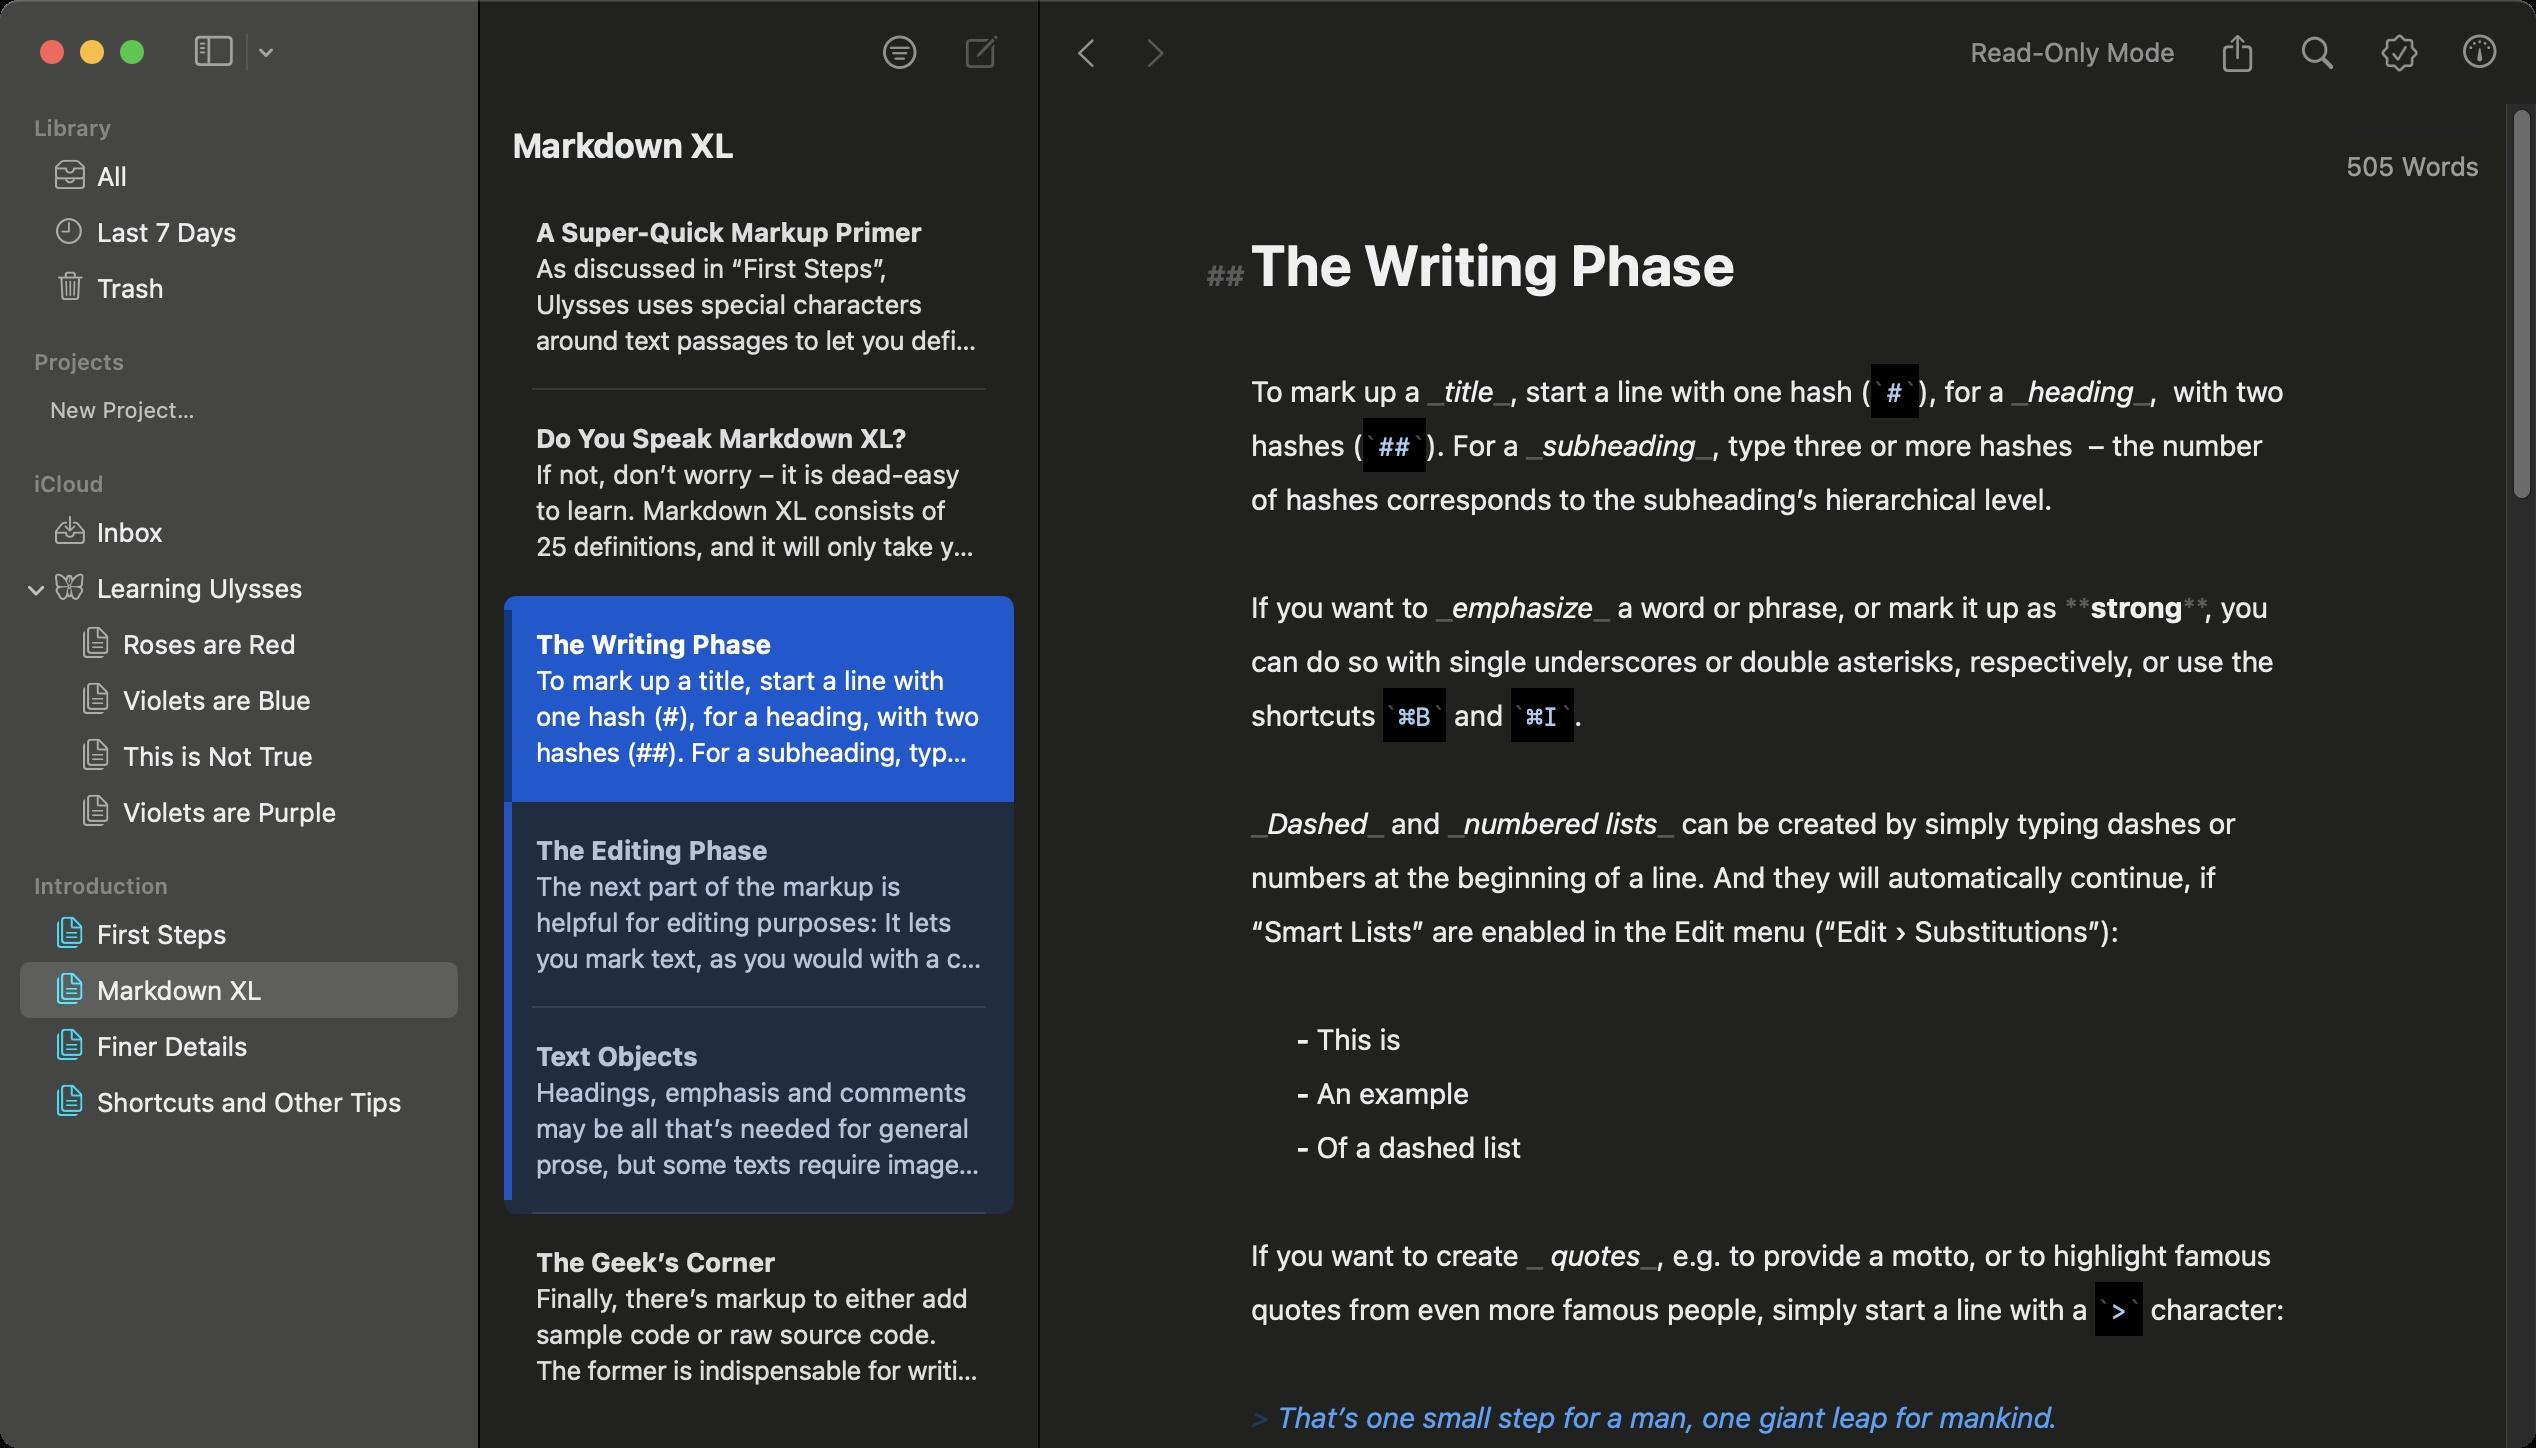
Accessibility tree:
{"name": "Markdown_XL_▸_The_Writing_Phase", "role": "AXWindow", "description": null, "role_description": "standard window", "value": null, "position": "230.00;215.00", "size": "1268;724", "children": [{"name": null, "role": "AXGroup", "description": null, "role_description": "group", "value": null, "position": "0.00;0.00", "size": "1268;724", "children": [{"name": null, "role": "AXGroup", "description": null, "role_description": "group", "value": null, "position": "520.00;0.00", "size": "748;724", "children": [{"name": null, "role": "AXGroup", "description": null, "role_description": "group", "value": null, "position": "520.00;0.00", "size": "748;724", "children": [{"name": null, "role": "AXGroup", "description": null, "role_description": "group", "value": null, "position": "520.00;0.00", "size": "748;724", "children": [{"name": null, "role": "AXScrollArea", "description": null, "role_description": "scroll area", "value": null, "position": "520.00;52.00", "size": "748;672", "children": [{"name": null, "role": "AXGroup", "description": null, "role_description": "group", "value": null, "position": "520.00;52.00", "size": "733;2414", "children": [{"name": null, "role": "AXTextArea", "description": "Editor", "role_description": "text entry area", "value": "## Text Objects\n\nHeadings, emphasis and comments may be all that’s needed for general prose, but some texts require images or footnotes, and online publications may require the insertion of links.\n\nEnter what we call text objects – “these colored bubbles” you have already come across in this introduction. They are a bit different from standard text markup, as you can double-click a text object and add additional content (a photo, a URL). Their creation, however, is just as simple:\n\nTo add a link, type square brackets around a word or phrase (or use the `⌘K` shortcut). This will open a popover which lets you add a link to a webpage or a heading. If you type curly brackets around a phrase instead, you will create an annotation, which is basically a note added to that phrase. ++ Double click the annotation’s annotation, please. ++\n\nYou can also add images or footnotes, again by typing only a few characters. Enter `(img)` and you’ll be asked to provide either an image file or a URL. Of course, you can also just drag an image into your text, but where’s the fun in that?\n\n### Image Preview\n\nUlysses will, per default, display small image previews in the editor. You can tweak the size of this preview in Ulysses’ “General” preferences, or turn it off completely: Images will then be indicated by a little bubble dubbed `IMG`.\n\n", "position": "555.50;1510.00", "size": "662;885", "children": [{"name": null, "role": "AXUnknown", "description": "Begin Link", "role_description": "unknown", "value": null, "position": "645.24;1863.00", "size": "8;27", "children": []}, {"name": null, "role": "AXUnknown", "description": "End Link", "role_description": "unknown", "value": null, "position": "716.11;1863.00", "size": "8;27", "children": []}, {"name": null, "role": "AXUnknown", "description": "Begin Annotation", "role_description": "unknown", "value": null, "position": "625.68;1944.00", "size": "8;27", "children": []}, {"name": null, "role": "AXUnknown", "description": "End Annotation", "role_description": "unknown", "value": null, "position": "703.50;1944.00", "size": "8;27", "children": []}, {"name": null, "role": "AXUnknown", "description": "Footnote: Type (fn), put text into the popover, hit ⌘↩︎, continue.", "role_description": "unknown", "value": null, "position": "625.68;2052.00", "size": "42;27", "children": []}]}, {"name": null, "role": "AXTextArea", "description": "Editor", "role_description": "text entry area", "value": "## The Writing Phase\n\nTo mark up a _title_, start a line with one hash (`#`), for a _heading_,  with two hashes (`##`). For a _subheading_, type three or more hashes  – the number of hashes corresponds to the subheading’s hierarchical level. \n\nIf you want to _emphasize_ a word or phrase, or mark it up as **strong**, you can do so with single underscores or double asterisks, respectively, or use the shortcuts `⌘B` and `⌘I`.\n\n_Dashed_ and _numbered lists_ can be created by simply typing dashes or numbers at the beginning of a line. And they will automatically continue, if “Smart Lists” are enabled in the Edit menu (“Edit › Substitutions”):\n\n- This is\n- An example\n- Of a dashed list\n\nIf you want to create _ quotes_, e.g. to provide a motto, or to highlight famous quotes from even more famous people, simply start a line with a `>` character:\n\n> That’s one small step for a man, one giant leap for mankind.\n> (Neil Armstrong)\n\nAnd with a _divider_ you can, well, divide. Text sections, for example.\n----\n\n", "position": "555.50;72.00", "size": "662;854", "children": []}, {"name": null, "role": "AXTextArea", "description": "Editor", "role_description": "text entry area", "value": "## The Editing Phase\n\nThe next part of the markup is helpful for editing purposes: It lets you ::mark text::, as you would with a classic highlighter, or indicate text for deletion|| because it’s somewhat redundant||. ++You can also add comments inline, or let comments span entire paragraphs.++\n\n%% Span.\n%% Entire.\n%% Paragraphs\n\nWhile these definitions serve important purposes on screen, their true power will only become apparent during export. As an example, when creating a PDF with the “Swiss Knife” style applied, comments and deletions will be absent from the output file, since this is a style meant to deliver a finalized PDF. But when using the “Rough Cut” style, comments will be included, since that style is meant to be used for printed drafts.\n", "position": "555.50;926.00", "size": "662;584", "children": []}]}, {"name": null, "role": "AXScrollBar", "description": null, "role_description": "scroll bar", "value": 0.0, "position": "1253.00;52.00", "size": "15;672", "children": [{"name": null, "role": "AXValueIndicator", "description": null, "role_description": "value indicator", "value": 0.0, "position": "1253.00;54.00", "size": "15;196", "children": []}, {"name": null, "role": "AXButton", "description": null, "role_description": "increment arrow button", "value": null, "position": "1253.00;52.00", "size": "0;0", "children": []}, {"name": null, "role": "AXButton", "description": null, "role_description": "decrement arrow button", "value": null, "position": "1253.00;52.00", "size": "0;0", "children": []}, {"name": null, "role": "AXButton", "description": null, "role_description": "increment page button", "value": null, "position": "1253.00;250.50", "size": "15;474", "children": []}, {"name": null, "role": "AXButton", "description": null, "role_description": "decrement page button", "value": null, "position": "1253.00;52.00", "size": "15;2", "children": []}]}]}, {"name": null, "role": "AXGroup", "description": null, "role_description": "group", "value": null, "position": "1161.00;69.00", "size": "91;28", "children": [{"name": "", "role": "AXButton", "description": null, "role_description": "button", "value": "505 Words", "position": "1161.00;69.00", "size": "91;28", "children": []}]}]}]}]}, {"name": null, "role": "AXGroup", "description": null, "role_description": "group", "value": null, "position": "240.00;0.00", "size": "279;724", "children": [{"name": null, "role": "AXScrollArea", "description": null, "role_description": "scroll area", "value": null, "position": "240.00;92.00", "size": "279;632", "children": [{"name": null, "role": "AXOutline", "description": "Sheet List", "role_description": "outline", "value": null, "position": "240.00;92.00", "size": "279;632", "children": [{"name": null, "role": "AXRow", "description": null, "role_description": "outline row", "value": null, "position": "240.00;92.00", "size": "279;0", "children": [{"name": null, "role": "AXCell", "description": null, "role_description": "cell", "value": null, "position": "240.00;92.00", "size": "279;0", "children": []}]}, {"name": null, "role": "AXRow", "description": null, "role_description": "outline row", "value": null, "position": "240.00;92.00", "size": "279;103", "children": [{"name": null, "role": "AXCell", "description": "A Super-Quick Markup Primer \nAs discussed in “First Steps”, Ulysses uses special characters around text passages to let you define the meaning of these passages. This is called “markup”, and each", "role_description": "cell", "value": null, "position": "240.00;92.00", "size": "279;103", "children": []}]}, {"name": null, "role": "AXRow", "description": null, "role_description": "outline row", "value": null, "position": "240.00;195.00", "size": "279;103", "children": [{"name": null, "role": "AXCell", "description": "Do You Speak Markdown XL? \nIf not, don’t worry – it is dead-easy to learn. Markdown XL consists of 25 definitions, and it will only take you little time to get the hang of it. Soon you will be able", "role_description": "cell", "value": null, "position": "240.00;195.00", "size": "279;103", "children": []}]}, {"name": null, "role": "AXRow", "description": null, "role_description": "outline row", "value": null, "position": "240.00;298.00", "size": "279;103", "children": [{"name": null, "role": "AXCell", "description": "The Writing Phase \nTo mark up a title, start a line with one hash (#), for a heading, with two hashes (##). For a subheading, type three or more hashes – the number of hashes corresponds to the. Glued Sheet 1 of 3. Selected", "role_description": "cell", "value": null, "position": "240.00;298.00", "size": "279;103", "children": []}]}, {"name": null, "role": "AXRow", "description": null, "role_description": "outline row", "value": null, "position": "240.00;401.00", "size": "279;103", "children": [{"name": null, "role": "AXCell", "description": "The Editing Phase \nThe next part of the markup is helpful for editing purposes: It lets you mark text, as you would with a classic highlighter, or indicate text for deletion because it’s somewhat. Glued Sheet 2 of 3", "role_description": "cell", "value": null, "position": "240.00;401.00", "size": "279;103", "children": []}]}, {"name": null, "role": "AXRow", "description": null, "role_description": "outline row", "value": null, "position": "240.00;504.00", "size": "279;103", "children": [{"name": null, "role": "AXCell", "description": "Text Objects \nHeadings, emphasis and comments may be all that’s needed for general prose, but some texts require images or footnotes, and online publications may require the insertion of links. Enter. Glued Sheet 3 of 3", "role_description": "cell", "value": null, "position": "240.00;504.00", "size": "279;103", "children": []}]}, {"name": null, "role": "AXRow", "description": null, "role_description": "outline row", "value": null, "position": "240.00;607.00", "size": "279;103", "children": [{"name": null, "role": "AXCell", "description": "The Geek’s Corner \nFinally, there’s markup to either add sample code or raw source code. The former is indispensable for writing technical documentation, and the latter is really advanced stuff, with", "role_description": "cell", "value": null, "position": "240.00;607.00", "size": "279;103", "children": []}]}, {"name": null, "role": "AXColumn", "description": null, "role_description": "column", "value": null, "position": "240.00;92.00", "size": "279;632", "children": []}]}]}, {"name": null, "role": "AXStaticText", "description": null, "role_description": "text", "value": "Markdown XL", "position": "254.00;63.00", "size": "255;20", "children": []}, {"name": "", "role": "AXButton", "description": "sort", "role_description": "button", "value": null, "position": "510.00;58.50", "size": "2;28", "children": []}]}, {"name": null, "role": "AXGroup", "description": null, "role_description": "group", "value": null, "position": "0.00;0.00", "size": "239;724", "children": [{"name": null, "role": "AXScrollArea", "description": null, "role_description": "scroll area", "value": null, "position": "0.00;44.00", "size": "239;680", "children": [{"name": null, "role": "AXOutline", "description": "Library", "role_description": "outline", "value": null, "position": "0.00;44.00", "size": "239;680", "children": [{"name": null, "role": "AXRow", "description": null, "role_description": "outline row", "value": null, "position": "0.00;54.00", "size": "239;20", "children": [{"name": null, "role": "AXCell", "description": null, "role_description": "cell", "value": null, "position": "10.00;54.00", "size": "219;20", "children": [{"name": null, "role": "AXStaticText", "description": null, "role_description": "text", "value": "Library", "position": "15.00;57.00", "size": "219;14", "children": []}]}]}, {"name": null, "role": "AXRow", "description": null, "role_description": "outline row", "value": null, "position": "0.00;74.00", "size": "239;28", "children": [{"name": null, "role": "AXCell", "description": null, "role_description": "cell", "value": null, "position": "10.00;74.00", "size": "219;28", "children": [{"name": null, "role": "AXImage", "description": "Letter Trays", "role_description": "image", "value": null, "position": "25.00;69.50", "size": "20;36", "children": []}, {"name": null, "role": "AXStaticText", "description": null, "role_description": "text", "value": "All", "position": "46.50;80.00", "size": "20;16", "children": []}]}]}, {"name": null, "role": "AXRow", "description": null, "role_description": "outline row", "value": null, "position": "0.00;102.00", "size": "239;28", "children": [{"name": null, "role": "AXCell", "description": null, "role_description": "cell", "value": null, "position": "10.00;102.00", "size": "219;28", "children": [{"name": null, "role": "AXImage", "description": "Watch Face", "role_description": "image", "value": null, "position": "25.00;99.00", "size": "20;34", "children": []}, {"name": null, "role": "AXStaticText", "description": null, "role_description": "text", "value": "Last 7 Days", "position": "46.50;108.00", "size": "74;16", "children": []}]}]}, {"name": null, "role": "AXRow", "description": null, "role_description": "outline row", "value": null, "position": "0.00;130.00", "size": "239;28", "children": [{"name": null, "role": "AXCell", "description": null, "role_description": "cell", "value": null, "position": "10.00;130.00", "size": "219;28", "children": [{"name": null, "role": "AXImage", "description": "Trash", "role_description": "image", "value": null, "position": "25.00;125.00", "size": "20;36", "children": []}, {"name": null, "role": "AXStaticText", "description": null, "role_description": "text", "value": "Trash", "position": "46.50;136.00", "size": "38;16", "children": []}]}]}, {"name": null, "role": "AXRow", "description": null, "role_description": "outline row", "value": null, "position": "0.00;171.00", "size": "239;20", "children": [{"name": null, "role": "AXCell", "description": null, "role_description": "cell", "value": null, "position": "10.00;171.00", "size": "219;20", "children": [{"name": null, "role": "AXStaticText", "description": null, "role_description": "text", "value": "Projects", "position": "15.00;174.00", "size": "219;14", "children": []}]}]}, {"name": null, "role": "AXRow", "description": null, "role_description": "outline row", "value": null, "position": "0.00;191.00", "size": "239;28", "children": [{"name": null, "role": "AXCell", "description": null, "role_description": "cell", "value": null, "position": "10.00;191.00", "size": "219;28", "children": [{"name": "New_Project…", "role": "AXButton", "description": null, "role_description": "button", "value": null, "position": "25.00;191.00", "size": "198;28", "children": []}]}]}, {"name": null, "role": "AXRow", "description": null, "role_description": "outline row", "value": null, "position": "0.00;232.00", "size": "239;20", "children": [{"name": null, "role": "AXCell", "description": null, "role_description": "cell", "value": null, "position": "10.00;232.00", "size": "219;20", "children": [{"name": null, "role": "AXStaticText", "description": null, "role_description": "text", "value": "iCloud", "position": "15.00;235.00", "size": "219;14", "children": []}]}]}, {"name": null, "role": "AXRow", "description": null, "role_description": "outline row", "value": null, "position": "0.00;252.00", "size": "239;28", "children": [{"name": null, "role": "AXCell", "description": null, "role_description": "cell", "value": null, "position": "10.00;252.00", "size": "219;28", "children": [{"name": null, "role": "AXImage", "description": "Letter Tray With Inward-Pointing Arrow", "role_description": "image", "value": null, "position": "25.00;246.00", "size": "20;37", "children": []}, {"name": null, "role": "AXStaticText", "description": null, "role_description": "text", "value": "Inbox", "position": "46.50;258.00", "size": "37;16", "children": []}]}]}, {"name": null, "role": "AXRow", "description": null, "role_description": "outline row", "value": null, "position": "0.00;280.00", "size": "239;28", "children": [{"name": null, "role": "AXCell", "description": null, "role_description": "cell", "value": null, "position": "10.00;280.00", "size": "219;28", "children": [{"name": null, "role": "AXImage", "description": "Butterfly", "role_description": "image", "value": null, "position": "25.00;276.00", "size": "20;35", "children": []}, {"name": null, "role": "AXStaticText", "description": null, "role_description": "text", "value": "Learning Ulysses", "position": "46.50;286.00", "size": "107;16", "children": []}, {"name": null, "role": "AXDisclosureTriangle", "description": null, "role_description": "disclosure triangle", "value": 1, "position": "12.00;280.00", "size": "13;28", "children": []}]}]}, {"name": null, "role": "AXRow", "description": null, "role_description": "outline row", "value": null, "position": "0.00;308.00", "size": "239;28", "children": [{"name": null, "role": "AXCell", "description": null, "role_description": "cell", "value": null, "position": "10.00;308.00", "size": "219;28", "children": [{"name": null, "role": "AXImage", "description": "Sheets", "role_description": "image", "value": null, "position": "38.00;303.00", "size": "20;37", "children": []}, {"name": null, "role": "AXStaticText", "description": null, "role_description": "text", "value": "Roses are Red", "position": "59.50;314.00", "size": "90;16", "children": []}]}]}, {"name": null, "role": "AXRow", "description": null, "role_description": "outline row", "value": null, "position": "0.00;336.00", "size": "239;28", "children": [{"name": null, "role": "AXCell", "description": null, "role_description": "cell", "value": null, "position": "10.00;336.00", "size": "219;28", "children": [{"name": null, "role": "AXImage", "description": "Sheets", "role_description": "image", "value": null, "position": "38.00;331.00", "size": "20;37", "children": []}, {"name": null, "role": "AXStaticText", "description": null, "role_description": "text", "value": "Violets are Blue", "position": "59.50;342.00", "size": "98;16", "children": []}]}]}, {"name": null, "role": "AXRow", "description": null, "role_description": "outline row", "value": null, "position": "0.00;364.00", "size": "239;28", "children": [{"name": null, "role": "AXCell", "description": null, "role_description": "cell", "value": null, "position": "10.00;364.00", "size": "219;28", "children": [{"name": null, "role": "AXImage", "description": "Sheets", "role_description": "image", "value": null, "position": "38.00;359.00", "size": "20;37", "children": []}, {"name": null, "role": "AXStaticText", "description": null, "role_description": "text", "value": "This is Not True", "position": "59.50;370.00", "size": "99;16", "children": []}]}]}, {"name": null, "role": "AXRow", "description": null, "role_description": "outline row", "value": null, "position": "0.00;392.00", "size": "239;28", "children": [{"name": null, "role": "AXCell", "description": null, "role_description": "cell", "value": null, "position": "10.00;392.00", "size": "219;28", "children": [{"name": null, "role": "AXImage", "description": "Sheets", "role_description": "image", "value": null, "position": "38.00;387.00", "size": "20;37", "children": []}, {"name": null, "role": "AXStaticText", "description": null, "role_description": "text", "value": "Violets are Purple", "position": "59.50;398.00", "size": "111;16", "children": []}]}]}, {"name": null, "role": "AXRow", "description": null, "role_description": "outline row", "value": null, "position": "0.00;433.00", "size": "239;20", "children": [{"name": null, "role": "AXCell", "description": null, "role_description": "cell", "value": null, "position": "10.00;433.00", "size": "219;20", "children": [{"name": null, "role": "AXStaticText", "description": null, "role_description": "text", "value": "Introduction", "position": "15.00;436.00", "size": "219;14", "children": []}]}]}, {"name": null, "role": "AXRow", "description": null, "role_description": "outline row", "value": null, "position": "0.00;453.00", "size": "239;28", "children": [{"name": null, "role": "AXCell", "description": null, "role_description": "cell", "value": null, "position": "10.00;453.00", "size": "219;28", "children": [{"name": null, "role": "AXImage", "description": "Sheets", "role_description": "image", "value": null, "position": "25.00;448.00", "size": "20;37", "children": []}, {"name": null, "role": "AXStaticText", "description": null, "role_description": "text", "value": "First Steps", "position": "46.50;459.00", "size": "69;16", "children": []}]}]}, {"name": null, "role": "AXRow", "description": null, "role_description": "outline row", "value": null, "position": "0.00;481.00", "size": "239;28", "children": [{"name": null, "role": "AXCell", "description": null, "role_description": "cell", "value": null, "position": "10.00;481.00", "size": "219;28", "children": [{"name": null, "role": "AXImage", "description": "Sheets", "role_description": "image", "value": null, "position": "25.00;476.00", "size": "20;37", "children": []}, {"name": null, "role": "AXStaticText", "description": null, "role_description": "text", "value": "Markdown XL", "position": "46.50;487.00", "size": "86;16", "children": []}]}]}, {"name": null, "role": "AXRow", "description": null, "role_description": "outline row", "value": null, "position": "0.00;509.00", "size": "239;28", "children": [{"name": null, "role": "AXCell", "description": null, "role_description": "cell", "value": null, "position": "10.00;509.00", "size": "219;28", "children": [{"name": null, "role": "AXImage", "description": "Sheets", "role_description": "image", "value": null, "position": "25.00;504.00", "size": "20;37", "children": []}, {"name": null, "role": "AXStaticText", "description": null, "role_description": "text", "value": "Finer Details", "position": "46.50;515.00", "size": "80;16", "children": []}]}]}, {"name": null, "role": "AXRow", "description": null, "role_description": "outline row", "value": null, "position": "0.00;537.00", "size": "239;28", "children": [{"name": null, "role": "AXCell", "description": null, "role_description": "cell", "value": null, "position": "10.00;537.00", "size": "219;28", "children": [{"name": null, "role": "AXImage", "description": "Sheets", "role_description": "image", "value": null, "position": "25.00;532.00", "size": "20;37", "children": []}, {"name": null, "role": "AXStaticText", "description": null, "role_description": "text", "value": "Shortcuts and Other Tips", "position": "46.50;543.00", "size": "156;16", "children": []}]}]}, {"name": null, "role": "AXColumn", "description": null, "role_description": "column", "value": null, "position": "10.00;44.00", "size": "219;680", "children": []}]}]}]}]}, {"name": null, "role": "AXToolbar", "description": null, "role_description": "toolbar", "value": null, "position": "0.00;0.00", "size": "1268;52", "children": [{"name": null, "role": "AXGroup", "description": null, "role_description": "group", "value": null, "position": "87.00;0.00", "size": "60;52", "children": [{"name": "", "role": "AXButton", "description": "Toggle Sidebars", "role_description": "button", "value": null, "position": "85.00;6.00", "size": "44;40", "children": []}, {"name": "", "role": "AXButton", "description": "drop down", "role_description": "button", "value": null, "position": "116.00;7.00", "size": "34;40", "children": []}]}, {"name": null, "role": "AXGroup", "description": null, "role_description": "group", "value": null, "position": "147.00;0.00", "size": "377;52", "children": [{"name": "", "role": "AXButton", "description": "Filter in Group", "role_description": "button", "value": null, "position": "428.00;6.00", "size": "44;40", "children": []}, {"name": "", "role": "AXButton", "description": "New Sheet", "role_description": "button", "value": null, "position": "468.00;6.00", "size": "44;40", "children": []}]}, {"name": null, "role": "AXGroup", "description": null, "role_description": "group", "value": null, "position": "524.00;0.00", "size": "73;52", "children": [{"name": "", "role": "AXButton", "description": "Go back", "role_description": "button", "value": null, "position": "527.00;11.00", "size": "34;31", "children": []}, {"name": "", "role": "AXButton", "description": "Go forward", "role_description": "button", "value": null, "position": "560.00;11.00", "size": "34;31", "children": []}]}, {"name": null, "role": "AXButton", "description": "Read-Only Mode", "role_description": "button", "value": null, "position": "974.00;0.00", "size": "125;52", "children": []}, {"name": null, "role": "AXButton", "description": "Export", "role_description": "button", "value": null, "position": "1099.00;0.00", "size": "40;52", "children": []}, {"name": null, "role": "AXGroup", "description": null, "role_description": "group", "value": null, "position": "1139.00;0.00", "size": "41;52", "children": [{"name": "", "role": "AXCheckBox", "description": "Find", "role_description": "toggle button", "value": 0, "position": "1137.00;6.00", "size": "44;40", "children": []}]}, {"name": null, "role": "AXButton", "description": "Revision", "role_description": "button", "value": null, "position": "1180.00;0.00", "size": "40;52", "children": []}, {"name": null, "role": "AXButton", "description": "Dashboard", "role_description": "button", "value": null, "position": "1220.00;0.00", "size": "40;52", "children": []}]}, {"name": null, "role": "AXButton", "description": null, "role_description": "close button", "value": null, "position": "19.00;18.00", "size": "14;16", "children": []}, {"name": null, "role": "AXButton", "description": null, "role_description": "full screen button", "value": null, "position": "59.00;18.00", "size": "14;16", "children": [{"name": null, "role": "AXGroup", "description": null, "role_description": "group", "value": null, "position": "59.00;18.00", "size": "14;16", "children": [{"name": null, "role": "AXGroup", "description": null, "role_description": "group", "value": null, "position": "59.00;18.00", "size": "14;16", "children": []}]}]}, {"name": null, "role": "AXButton", "description": null, "role_description": "minimize button", "value": null, "position": "39.00;18.00", "size": "14;16", "children": []}]}